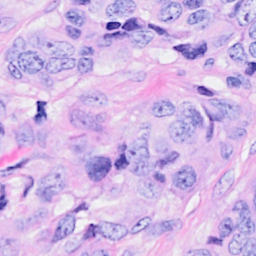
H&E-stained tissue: Breast